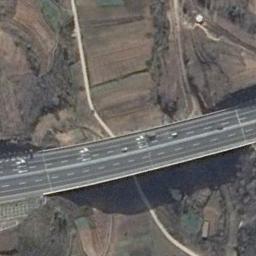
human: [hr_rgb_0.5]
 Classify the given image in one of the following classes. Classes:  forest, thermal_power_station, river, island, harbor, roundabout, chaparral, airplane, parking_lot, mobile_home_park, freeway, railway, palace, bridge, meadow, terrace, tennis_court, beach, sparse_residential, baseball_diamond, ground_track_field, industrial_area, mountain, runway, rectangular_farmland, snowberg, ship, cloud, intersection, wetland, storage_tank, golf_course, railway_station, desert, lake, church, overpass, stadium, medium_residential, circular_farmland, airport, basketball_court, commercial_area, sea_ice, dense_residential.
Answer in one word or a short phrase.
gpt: freeway